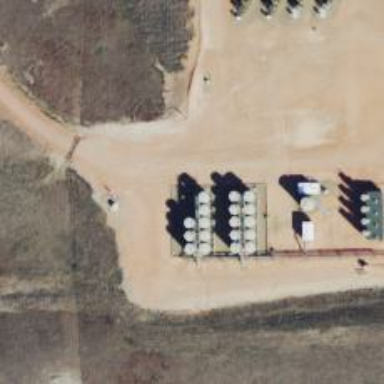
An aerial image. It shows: Storage tank that is man-made.